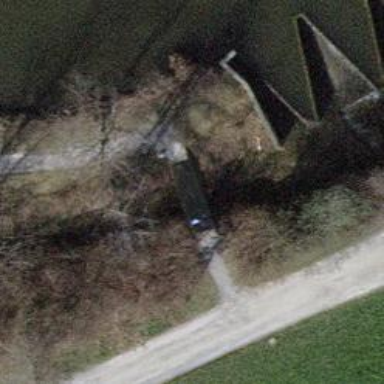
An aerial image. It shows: Path on metal bridge.